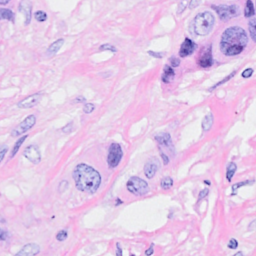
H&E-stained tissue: Breast